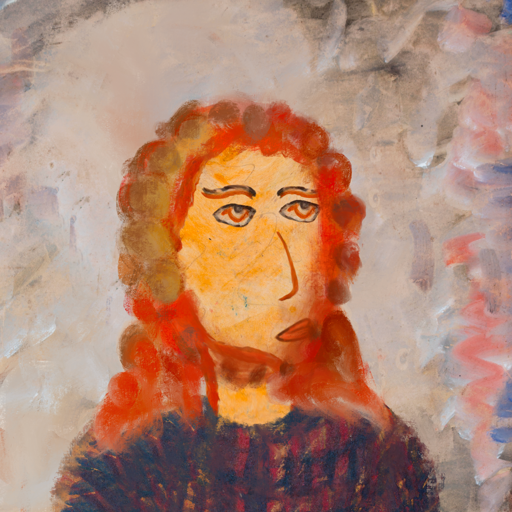
Background: Roy_Bahadur, Head And Neck Side: Experience, Face Side: Experience, Bust: In_The_Sun, Hair Side: Rupkatha, Head Accessory: Blank, Second Necklace: Blank, Necklace: Blank, Baby: Blank